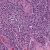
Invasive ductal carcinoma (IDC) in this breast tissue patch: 1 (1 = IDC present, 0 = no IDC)